Question: I'd like to have a custom usercontrol based on textbox where I could type in text (for example names) and the names would be then converted to custom items (that would have an X button to remove them, etc). This is what I would like:

How can I achieve this? Can I replace a piece of text with a custom item?
Thanks for any ideas.
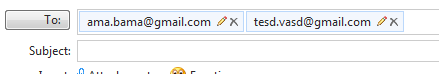
Answer: You can do this by <URL>, all you really need to do is remove the border of the textbox, add a 'Border' around your usercontrol, and put the buttons + borderless textbox into a 'DockPanel' or 'StackPanel'.